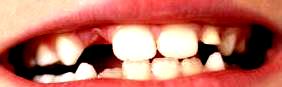
Condition: hypodontia